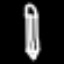
Label: pencil